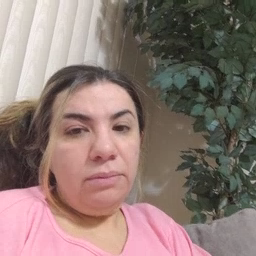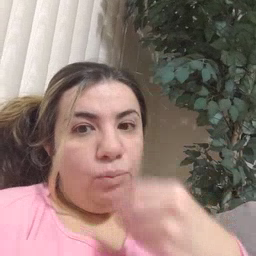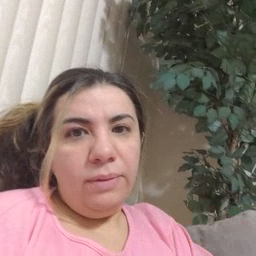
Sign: pretty